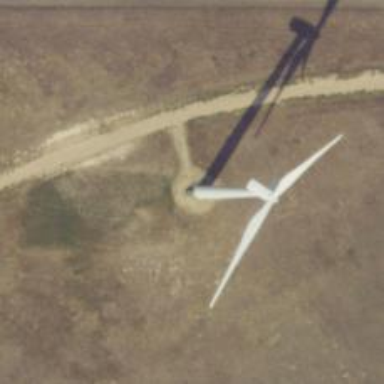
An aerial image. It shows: Wind generator powered by horizontal-axis wind turbine.